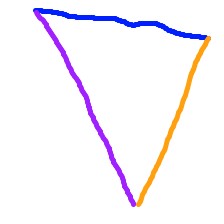
Shape: triangle